Question: I installed the Java SE 8u25 JDK (64 Bit) from Oracle, which should include JavaFX.
I'm using Win7 64 Bit, Eclipse Helios and included the jre in the classpath as shown here:

I'm trying to replicate the code from this tutorial:
<URL>
Eclipse shows me "The type javafx.scene.control.Control cannot be resolved. It is indirectly referenced from required .class files" when trying to use 'javafx.scene.control.Button.setText(String)'.
A similar problem occurs when trying to create a 'StackPane' object.
Here's the code so far:
'''
package javaFX;
import javafx.application.Application;
import javafx.event.ActionEvent;
import javafx.event.EventHandler;
import javafx.scene.control.Button;
import javafx.stage.Stage;
public class HelloWorld extends Application {
@Override
public void start(Stage primaryStage) throws Exception {
Button btn = new Button();
btn.setText("Hello world!");
btn.setOnAction(new EventHandler<ActionEvent>(){
@Override
public void handle(ActionEvent arg0) {
System.out.println("Hello world!");
}
});
StackPane root = new StackPane();
}
}
'''
Tl;dr: Some JavaFX classes seem to be missing in Java SE 8u25 or I made a mistake in including the jre in the build path.
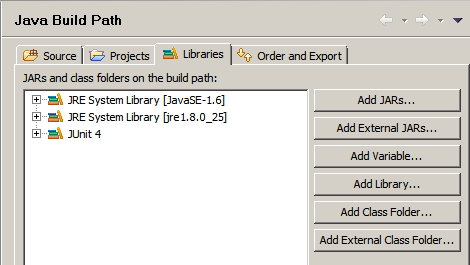
Answer: I've seen that you are using Eclipse Helios. You could also download a latest version of Eclipse Luna. This will work also.
---
You could try which might be a useful IDE extension when developing FX apps with Eclipse. To do so follow these steps:
1. Open Eclipse and go to Help > Install New Software and insert the URL http://download.eclipse.org/efxclipse/updates-released/1.1.0/site/ under "Work with:" and press enter
2. Once the packages are loaded, select and install them both
3. After a restart of Eclipse you can go to File > New > Other ... and select JavaFX > JavaFX Project
4. There is one more step to do: add the jfxrt.jar to the classpath by going to the project properties and selecting "Add external JAR ..." Windows: C:\Program Files\Java\jdk1.8.0_25\jre\lib\ext Mac OS: ./Library/Java/JavaVirtualMachines/jdk1.8.0_11.jdk/Contents/Home/jre/lib/ext/jfxrt.jar.
5. Ready to make cute JavaFX GUIs!

Notice: e(fx)clipse provides much more support for developing JavaFX applications. Feel free to take a look.